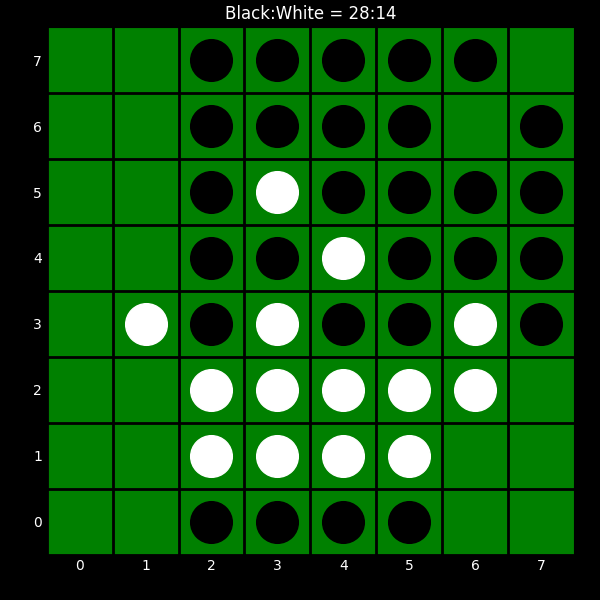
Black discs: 28
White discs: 14